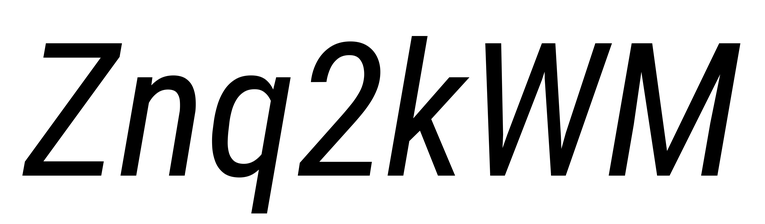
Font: Roboto-Italic_Condensed_Italic